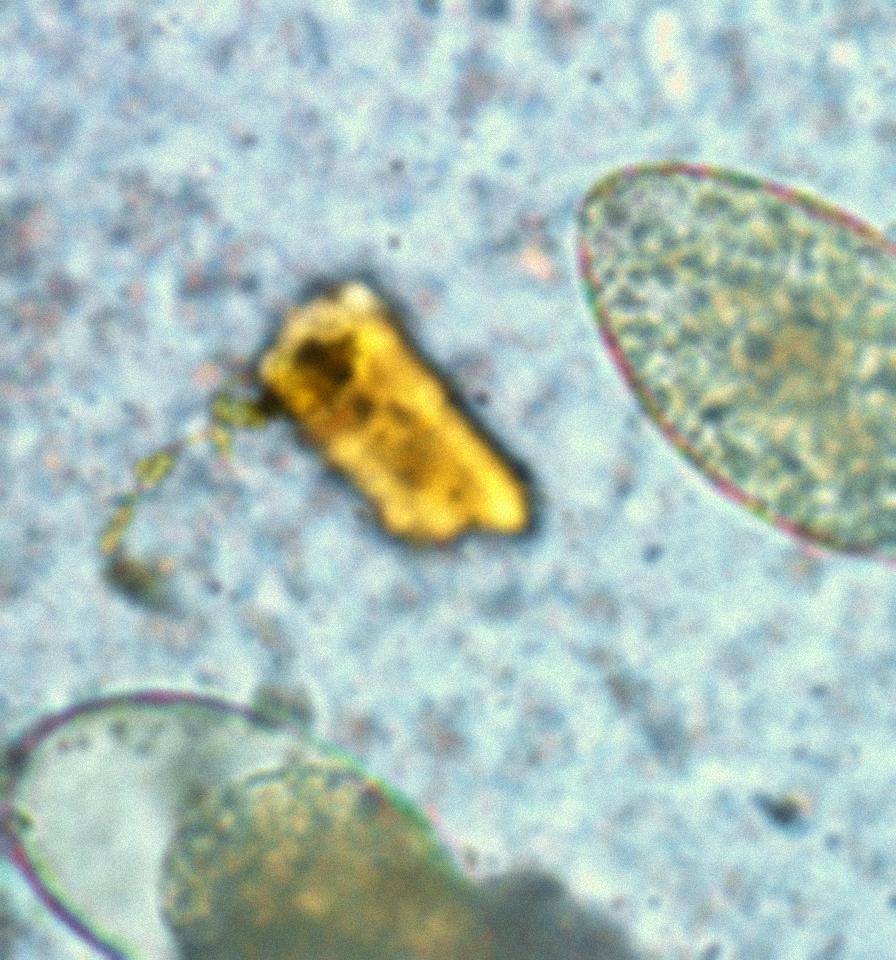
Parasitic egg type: Fasciolopsis buski